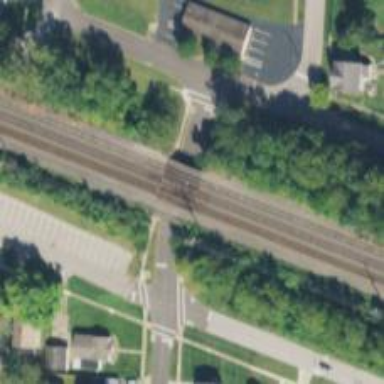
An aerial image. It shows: Railway bridge over siding rail track.